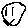
Label: smiley face